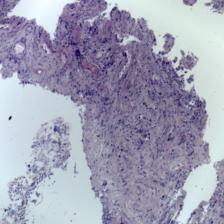
Diagnosis: OSCC